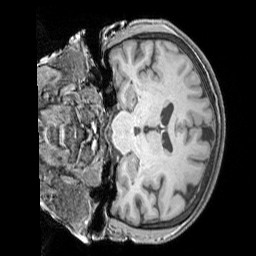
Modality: T1w
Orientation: coronal
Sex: female
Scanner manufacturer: siemens
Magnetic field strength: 3 T
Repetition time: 2.3 s
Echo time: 0.00226 s